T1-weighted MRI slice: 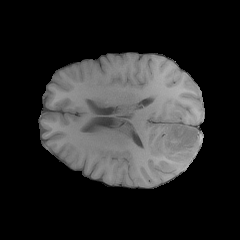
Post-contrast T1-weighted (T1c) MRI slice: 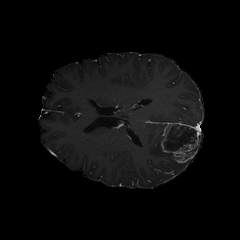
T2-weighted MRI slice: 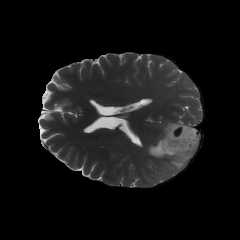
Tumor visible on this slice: yes